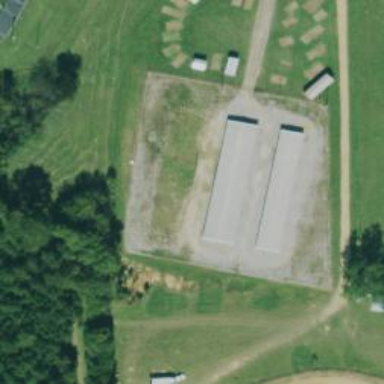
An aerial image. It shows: Area designated for garages used for storage rental.